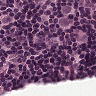
Metastatic tissue present: yes